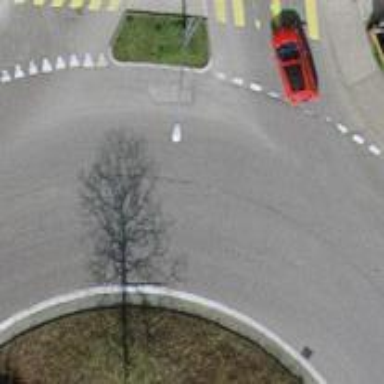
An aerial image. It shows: Primary highway intersecting roundabout.